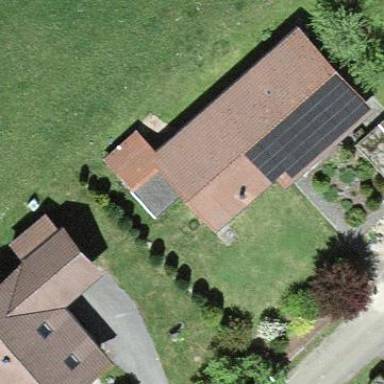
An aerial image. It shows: Simple house.